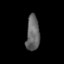
Tissue: lung
Cell type: Endothelial cells
Senescence score: 0.2123
Nuclear area (px): 461
Mean DAPI intensity: 101.115